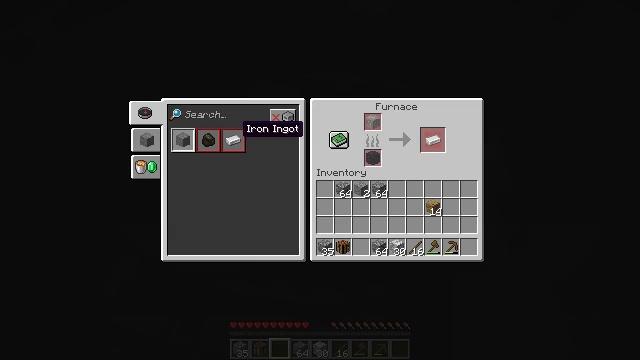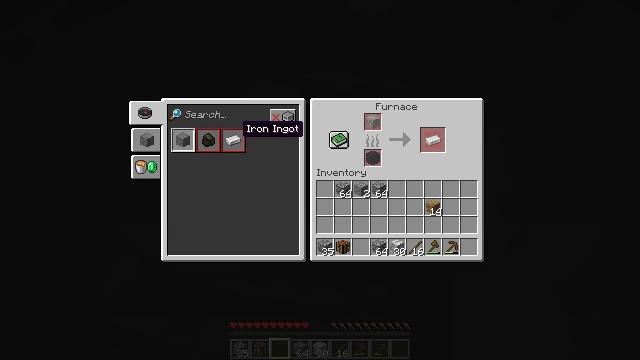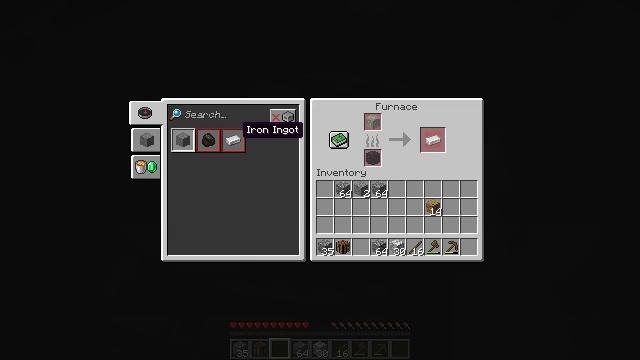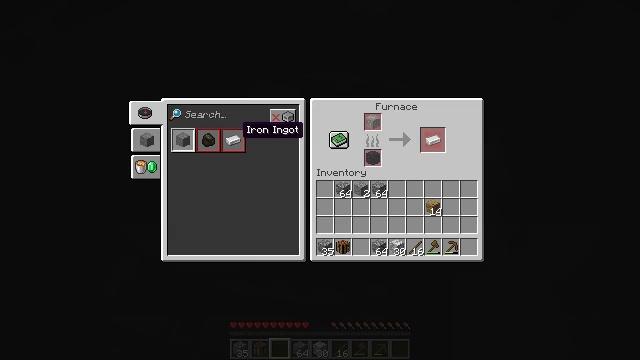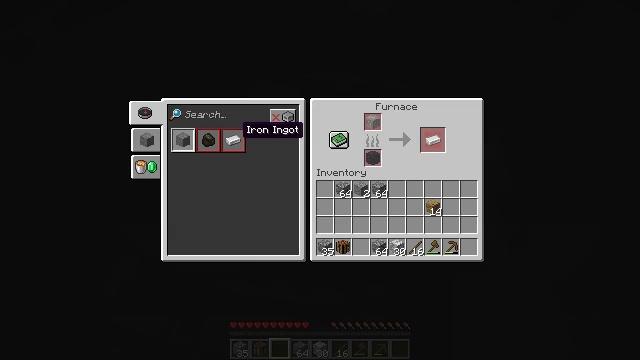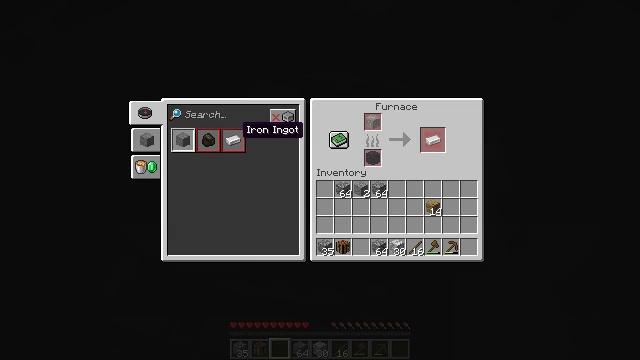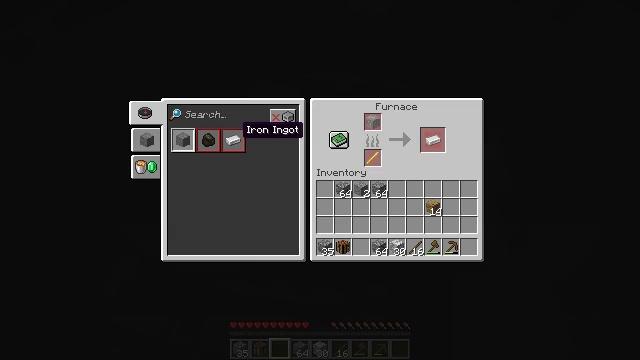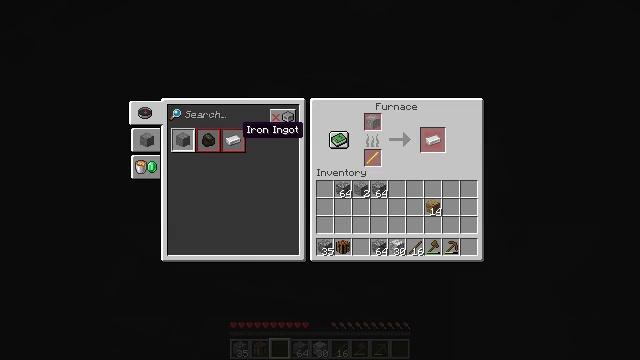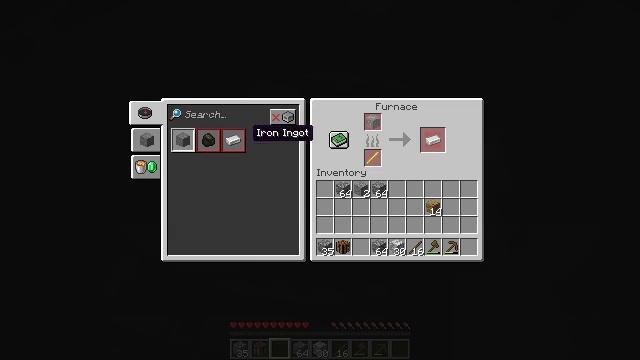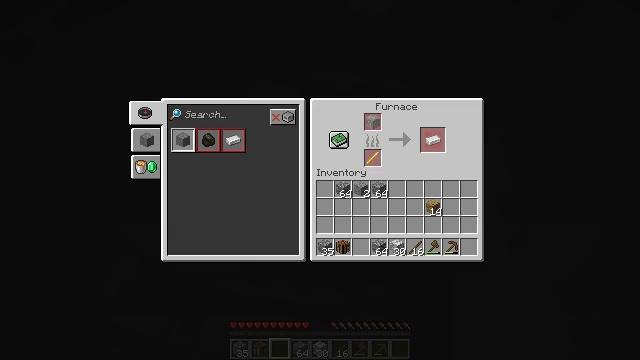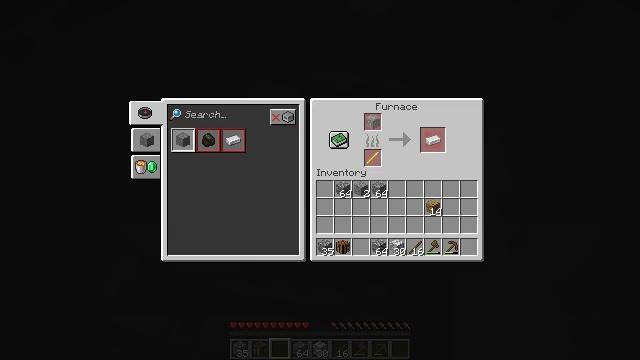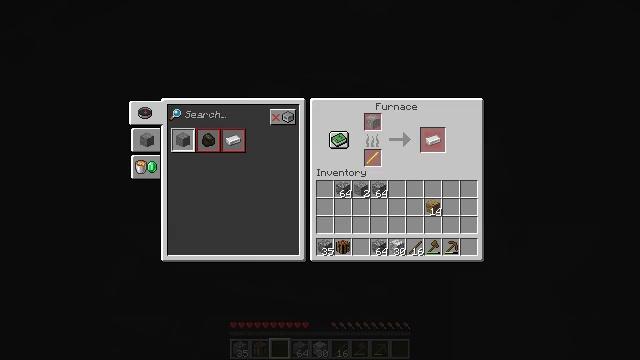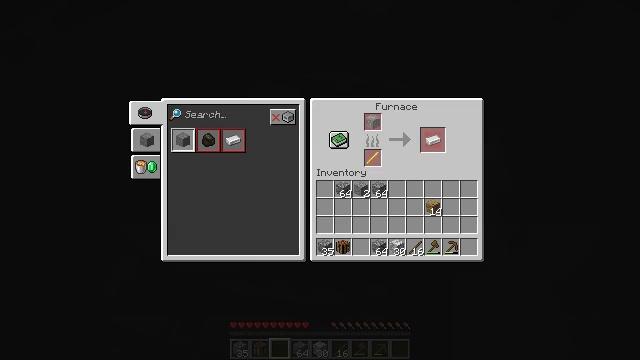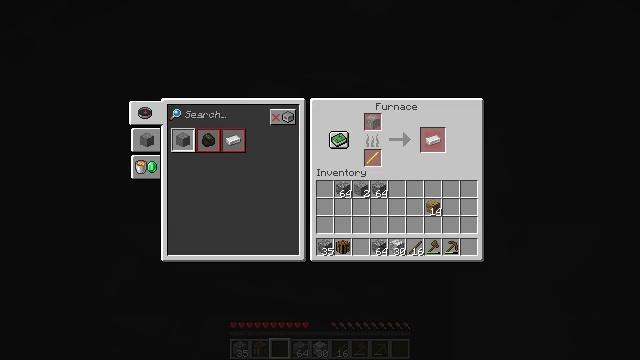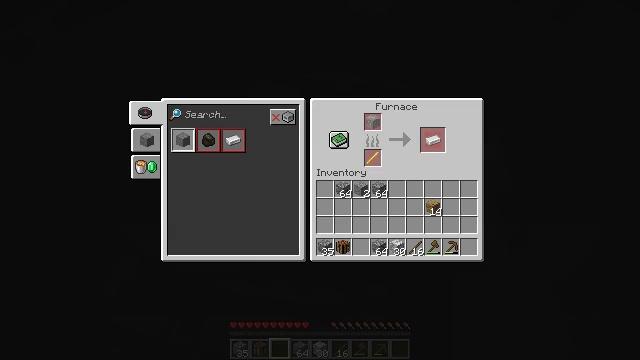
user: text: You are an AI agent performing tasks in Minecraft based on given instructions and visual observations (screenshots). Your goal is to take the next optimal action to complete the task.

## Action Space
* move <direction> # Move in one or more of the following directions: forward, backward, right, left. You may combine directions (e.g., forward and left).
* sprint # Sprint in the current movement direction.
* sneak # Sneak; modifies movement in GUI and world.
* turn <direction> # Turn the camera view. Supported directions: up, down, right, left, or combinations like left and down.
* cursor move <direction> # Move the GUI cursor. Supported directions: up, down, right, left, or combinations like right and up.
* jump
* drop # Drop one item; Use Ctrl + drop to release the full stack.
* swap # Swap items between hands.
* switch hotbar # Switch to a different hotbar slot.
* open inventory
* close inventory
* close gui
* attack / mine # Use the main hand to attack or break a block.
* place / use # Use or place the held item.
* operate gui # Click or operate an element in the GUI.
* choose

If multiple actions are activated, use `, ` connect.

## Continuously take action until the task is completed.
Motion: motion action
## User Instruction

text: Get the furnace back into your inventory.
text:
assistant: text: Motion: no_op
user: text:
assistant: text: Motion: no_op
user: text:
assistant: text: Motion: no_op
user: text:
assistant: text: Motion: no_op
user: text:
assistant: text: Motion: sneak
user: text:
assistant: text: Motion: sneak
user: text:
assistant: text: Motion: sneak, operate gui
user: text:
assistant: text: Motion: sneak, operate gui
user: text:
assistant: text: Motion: sneak, operate gui
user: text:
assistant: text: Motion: sneak, operate gui
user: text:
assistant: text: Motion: sneak, operate gui
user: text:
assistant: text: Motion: sneak
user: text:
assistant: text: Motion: sneak, operate gui
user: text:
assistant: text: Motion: sneak, operate gui
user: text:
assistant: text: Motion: sneak, operate gui
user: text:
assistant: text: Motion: sneak
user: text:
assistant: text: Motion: sneak
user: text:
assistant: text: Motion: sneak
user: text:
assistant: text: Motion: sneak
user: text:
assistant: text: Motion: no_op
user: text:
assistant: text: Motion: no_op
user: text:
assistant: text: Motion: no_op
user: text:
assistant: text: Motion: cursor move right
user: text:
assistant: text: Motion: cursor move right
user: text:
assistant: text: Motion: cursor move right
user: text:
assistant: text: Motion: cursor move right
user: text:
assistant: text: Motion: cursor move right
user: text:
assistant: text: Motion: cursor move right
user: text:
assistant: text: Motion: cursor move right
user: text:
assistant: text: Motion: cursor move right